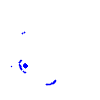
Particle: pion